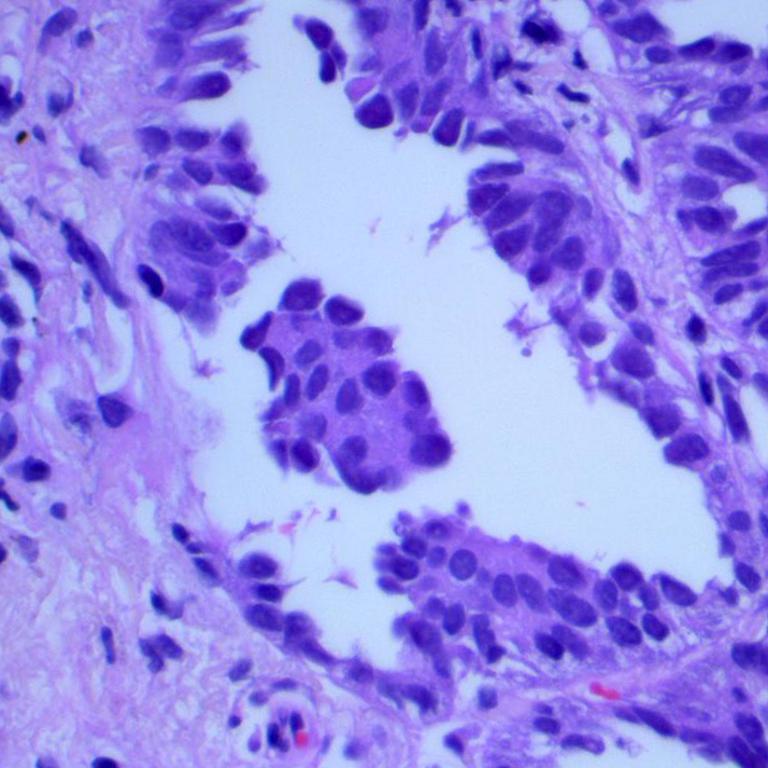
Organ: lung
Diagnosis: adenocarcinomas